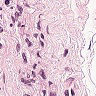
Metastatic tissue present: yes